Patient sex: M
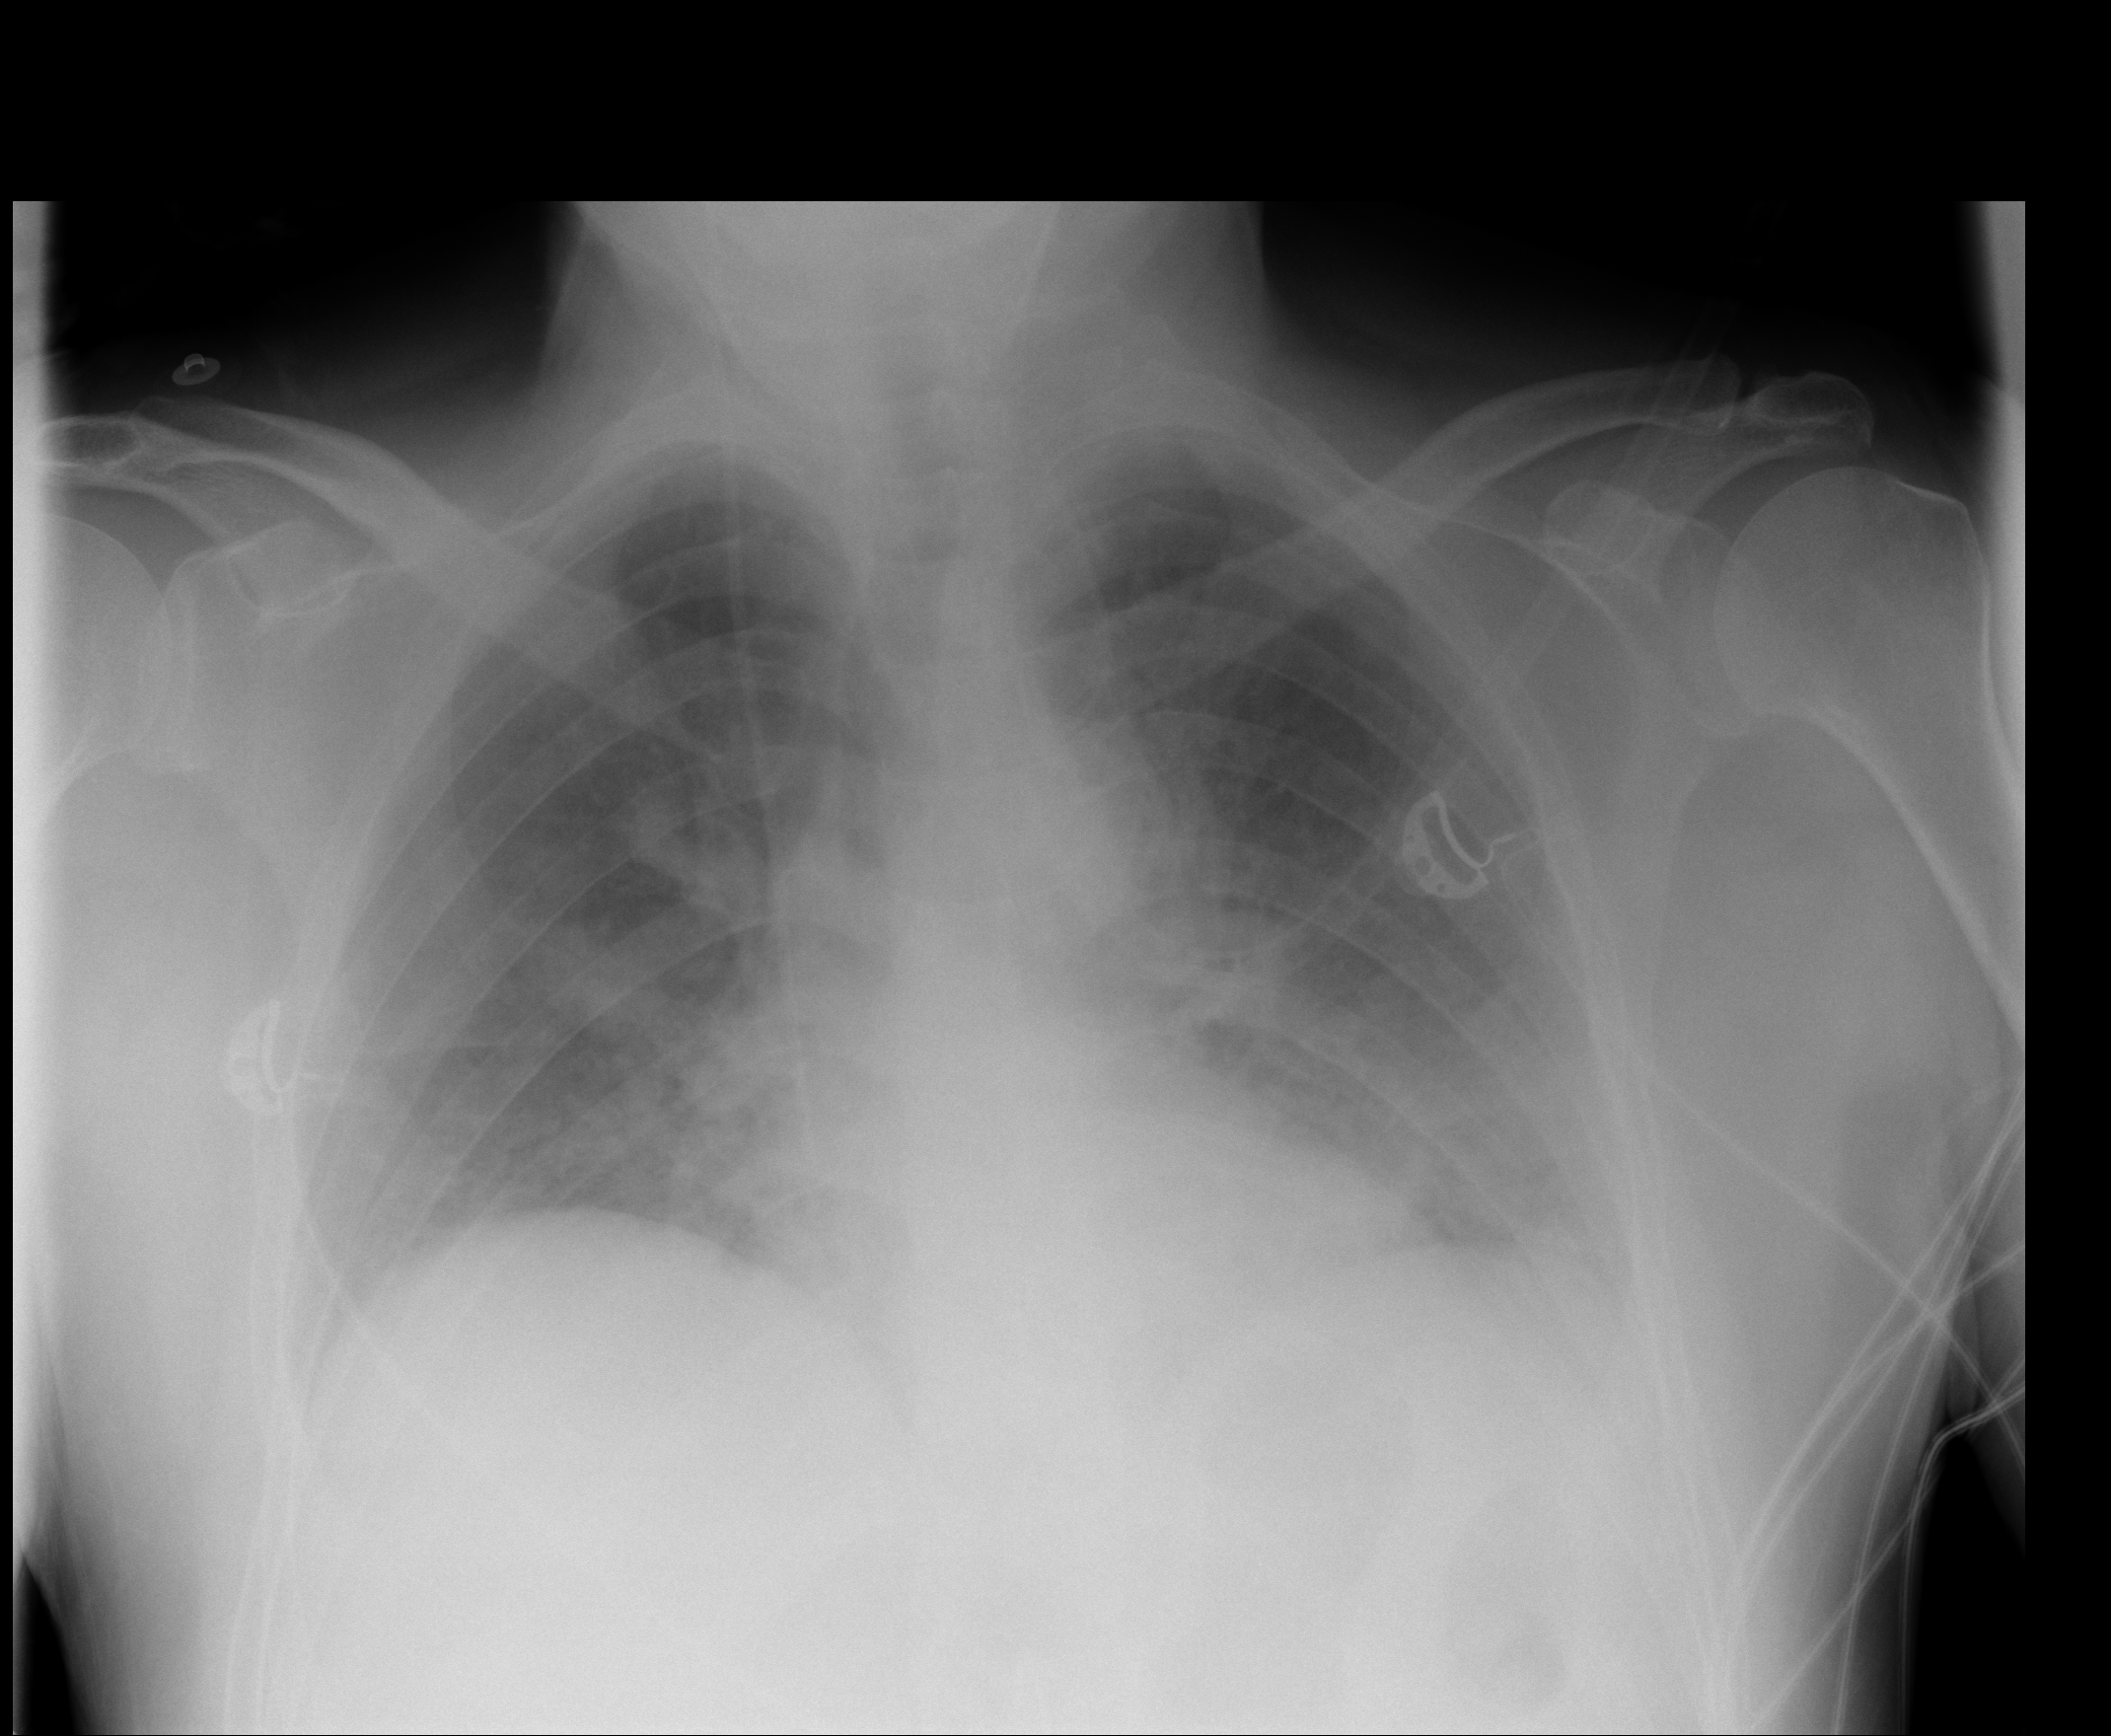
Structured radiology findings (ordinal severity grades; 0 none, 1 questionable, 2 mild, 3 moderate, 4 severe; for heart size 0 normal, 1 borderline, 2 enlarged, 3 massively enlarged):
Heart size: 0
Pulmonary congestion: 2
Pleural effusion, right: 2
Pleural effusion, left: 2
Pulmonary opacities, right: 2
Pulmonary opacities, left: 2
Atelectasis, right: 2
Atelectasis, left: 2